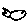
Label: fish